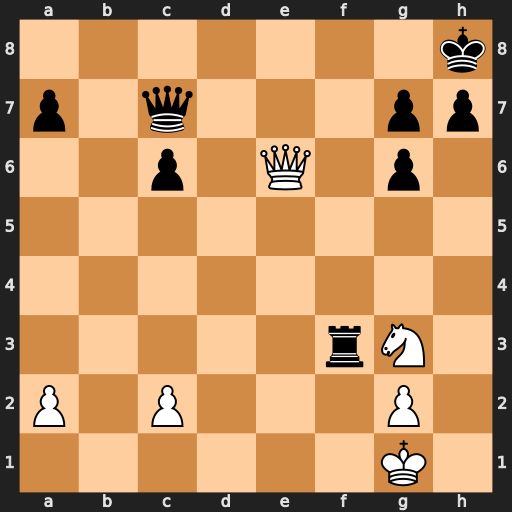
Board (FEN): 7k/p1q3pp/2p1Q1p1/8/8/5rN1/P1P3P1/6K1
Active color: w
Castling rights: -
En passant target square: -
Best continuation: Qe8+ Rf8 Qxf8#